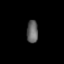
Tissue: lung
Cell type: Epithelial cells
Senescence score: 0.1384
Nuclear area (px): 247
Mean DAPI intensity: 101.656